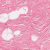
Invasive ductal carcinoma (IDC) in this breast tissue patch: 0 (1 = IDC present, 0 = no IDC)